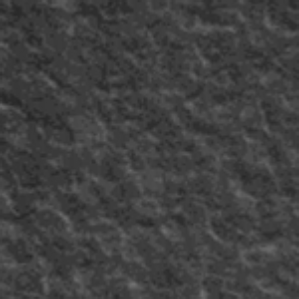
Label: frost